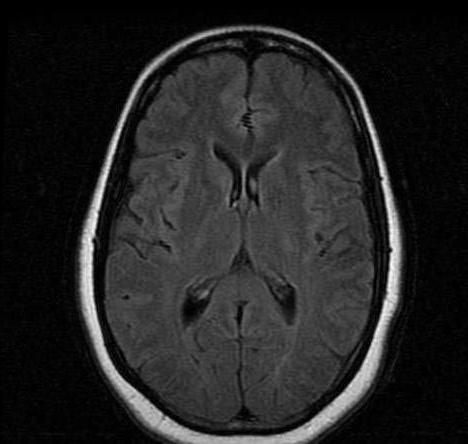
Label: notumor